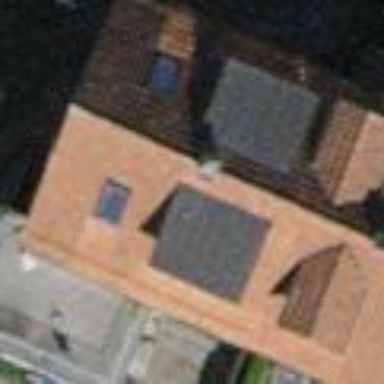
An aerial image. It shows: Simple house.